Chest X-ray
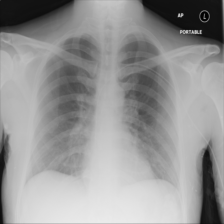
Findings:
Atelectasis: negative
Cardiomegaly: negative
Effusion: negative
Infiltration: negative
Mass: negative
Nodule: negative
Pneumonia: negative
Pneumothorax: negative
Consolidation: negative
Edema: negative
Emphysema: negative
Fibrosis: negative
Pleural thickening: negative
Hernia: negative